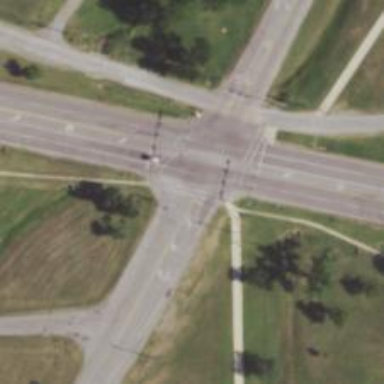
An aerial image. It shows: Uncontrolled crossing on the road.